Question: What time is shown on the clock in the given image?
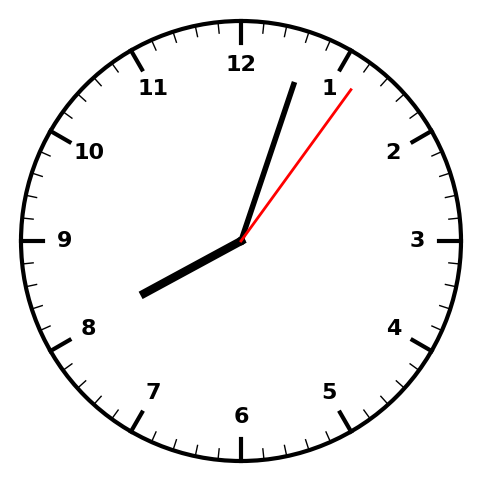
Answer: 08:03:06